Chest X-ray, PA view. Patient: 57 years old, sex M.
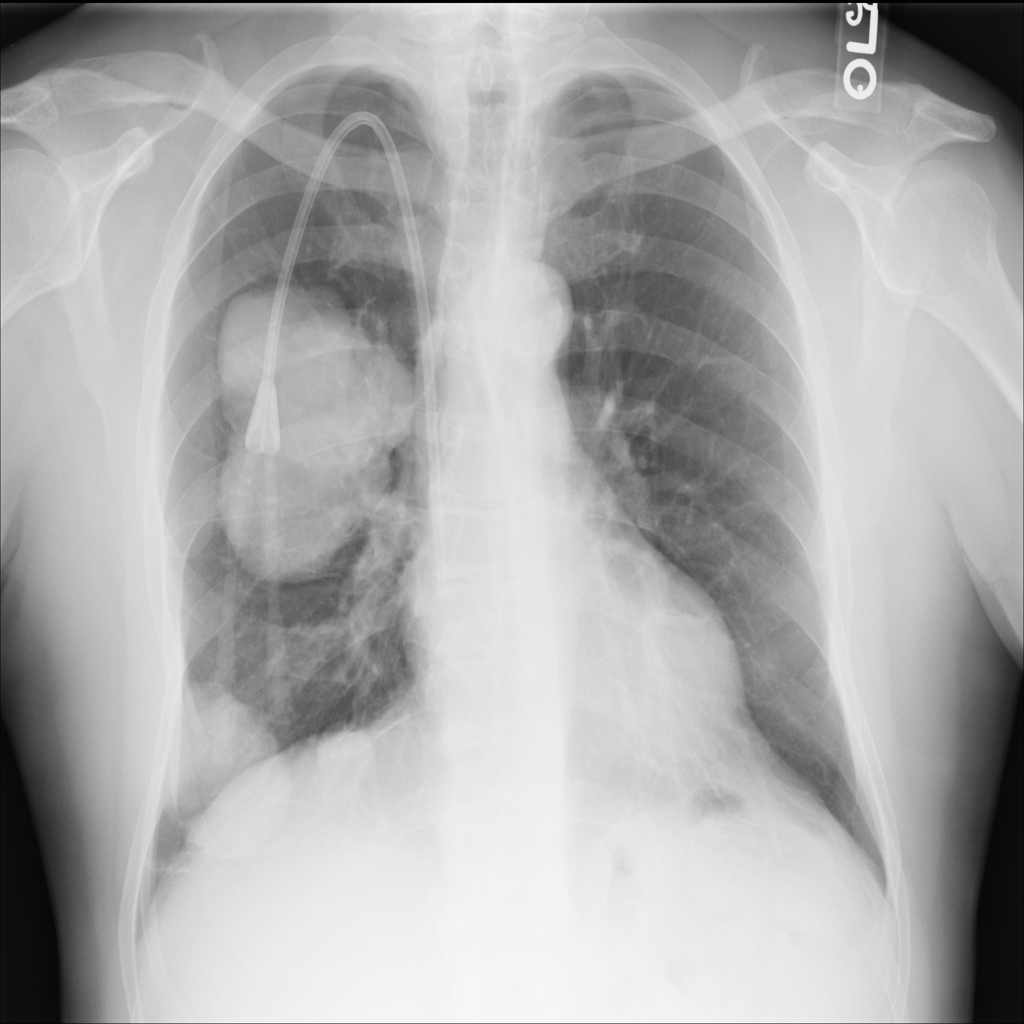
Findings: Mass